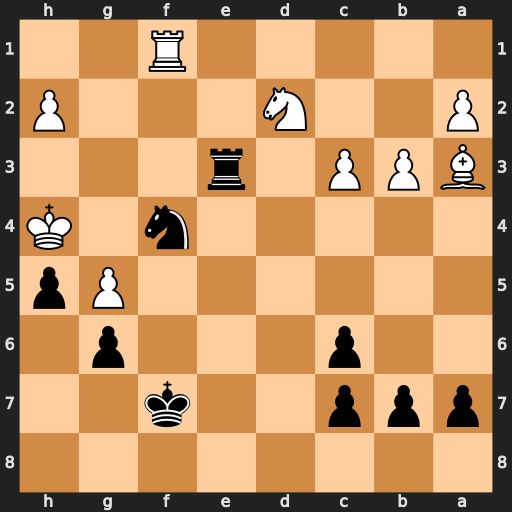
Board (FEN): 8/ppp2k2/2p3p1/6Pp/5n1K/BPP1r3/P2N3P/5R2
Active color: b
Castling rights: -
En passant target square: -
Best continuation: Rh3#